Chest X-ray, PA view. Patient: 59 years old, sex M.
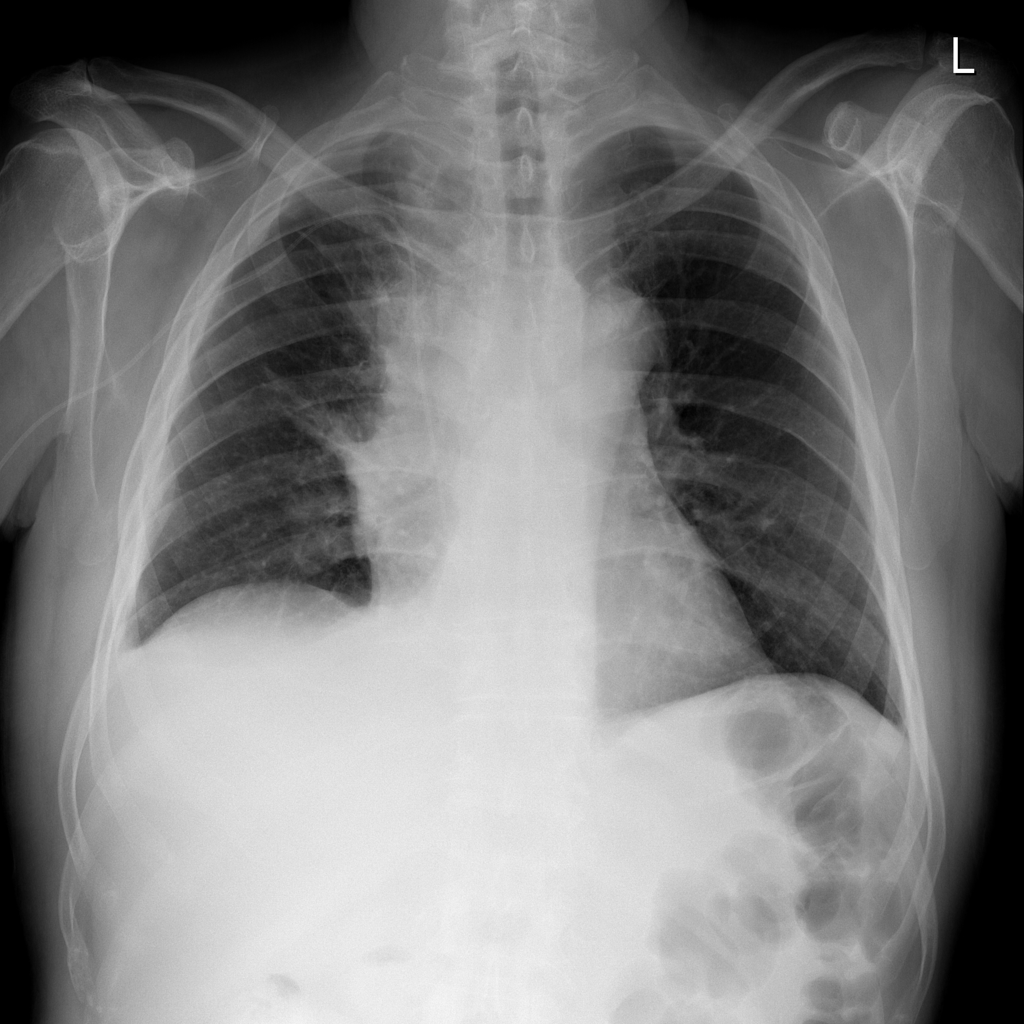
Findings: Effusion, Infiltration